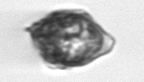
Label: Kryptoperidinium_triquetrum